Interaction volume radius: 5 \u00c5
Interaction volume height: 10 \u00c5
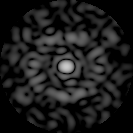
Disorder parameter: 0.8775